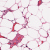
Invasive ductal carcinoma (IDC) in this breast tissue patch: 0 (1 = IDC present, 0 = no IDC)